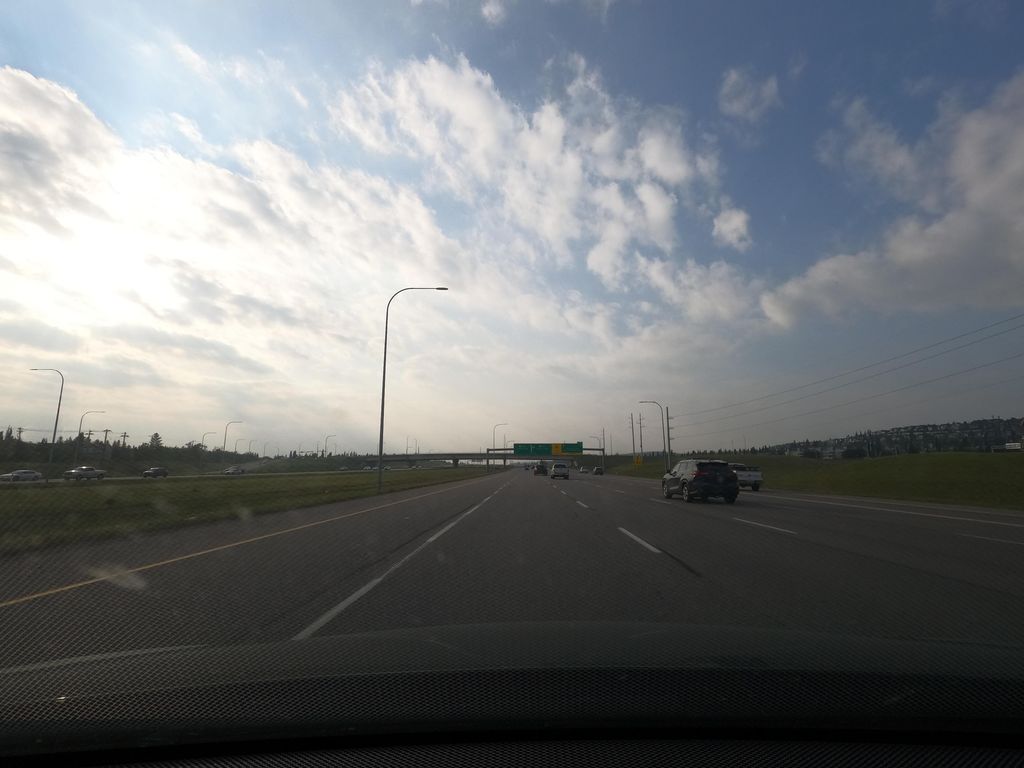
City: calgary